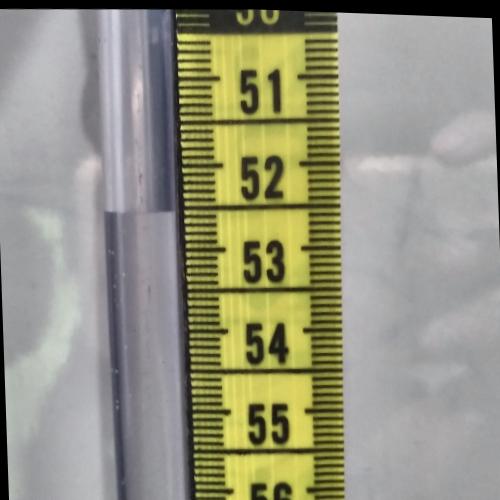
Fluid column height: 52.5 cm